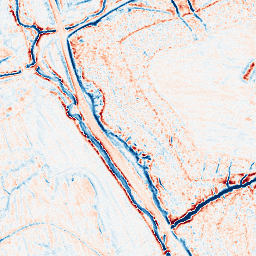
Category: edge_preserving
Decomposition family: anisotropic_diffusion
Decomposition parameters: iterations: 20
kappa: 10
gamma: 0.1
Upsampling method: quadratic
Upsampling parameters: scale: 8
Upsampling scale: 8